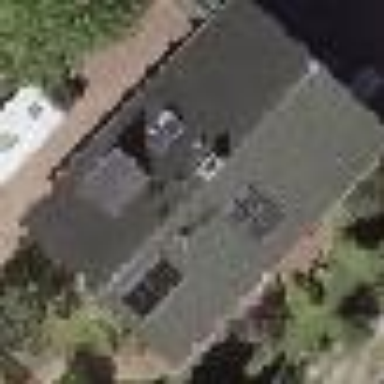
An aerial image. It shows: Detached building with gabled roof.